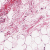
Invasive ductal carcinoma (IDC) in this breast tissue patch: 0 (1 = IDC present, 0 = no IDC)